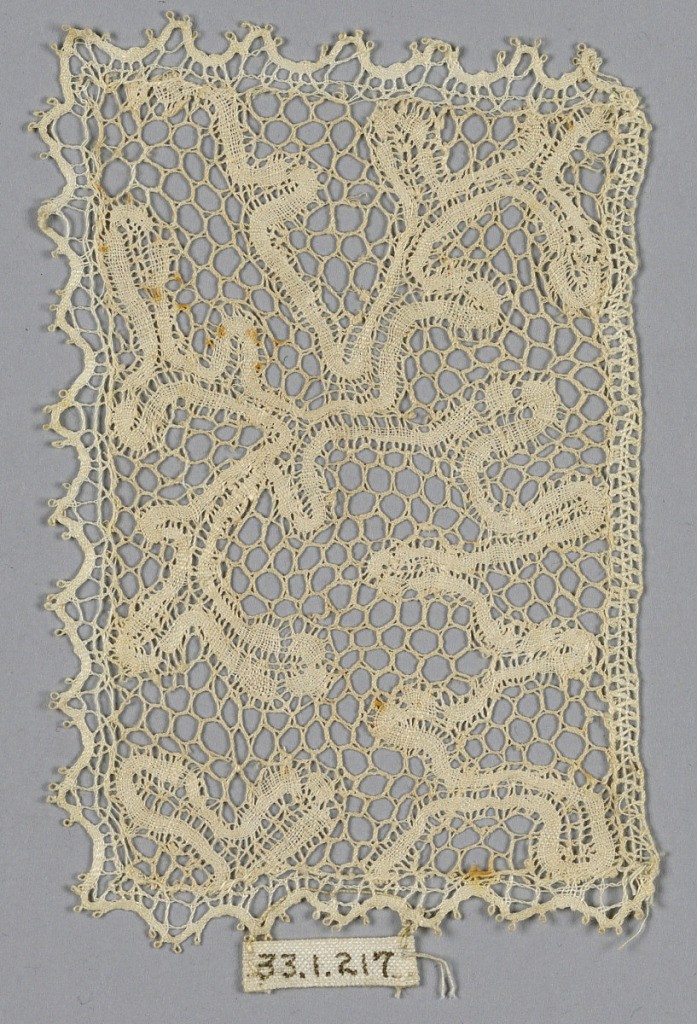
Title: Fragment
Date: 18th century
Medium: linen Technique: bobbin made continuous tape with net added
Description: Rectangular fragment has a scroll pattern. Small scallops on three sides.